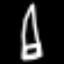
Label: pencil